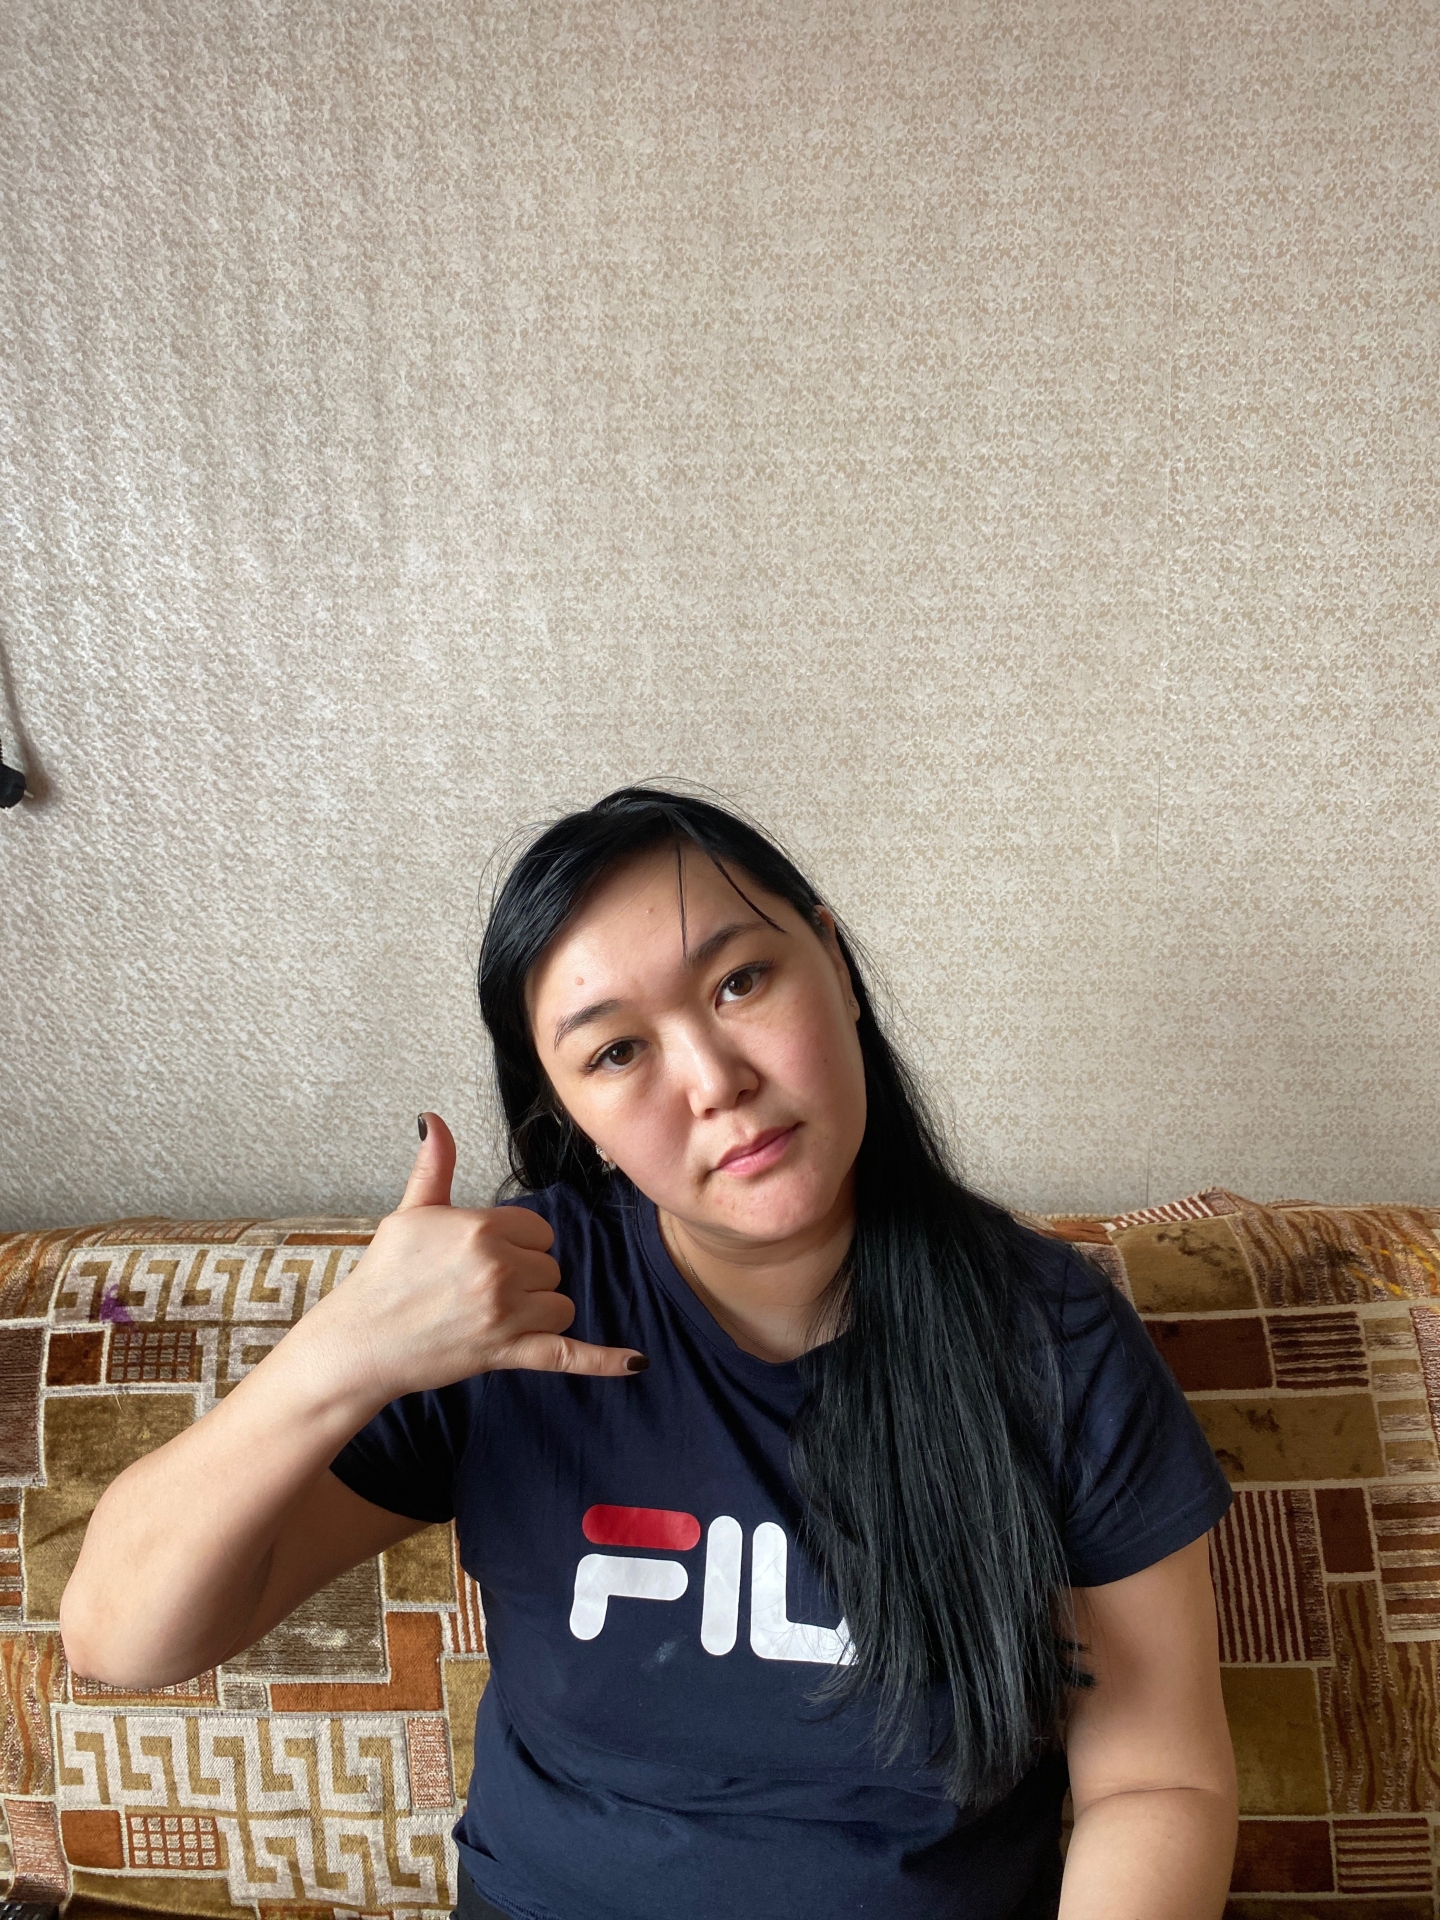
Label: clear